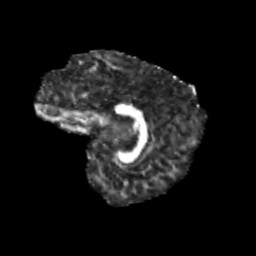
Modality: FA
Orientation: sagittal
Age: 11
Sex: male
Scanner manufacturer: siemens
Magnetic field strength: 3 T
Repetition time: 3.8 s
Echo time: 0.07 s